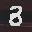
Label: 3